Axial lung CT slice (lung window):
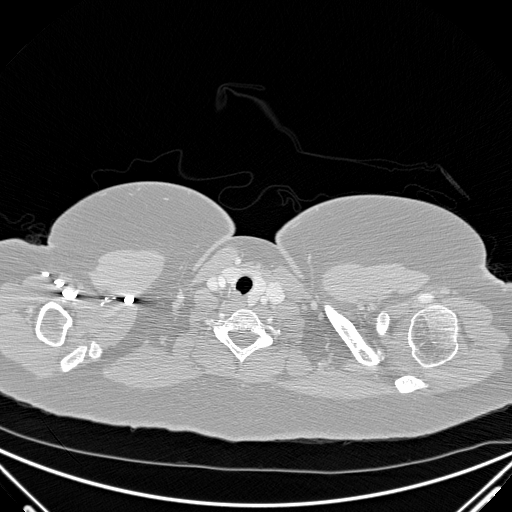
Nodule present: no